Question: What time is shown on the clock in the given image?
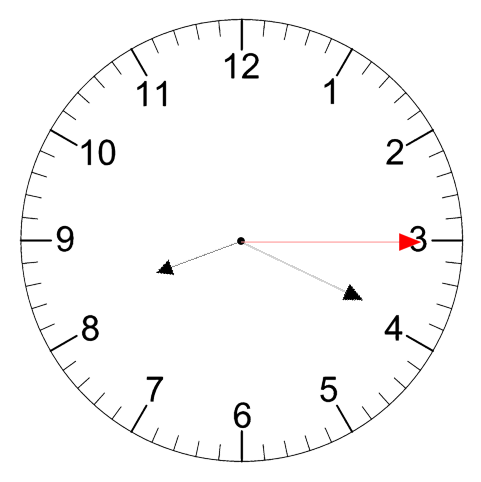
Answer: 08:19:15